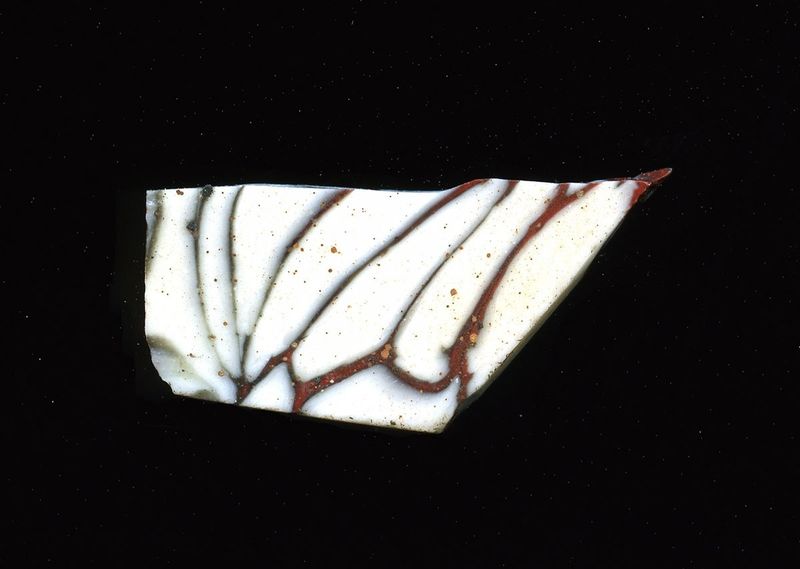
Titel: Mosaikglasfragment
Standort: Hamburg
Institution: Museum für Kunst und Gewerbe Hamburg
Schlagwörter: glas, antike, geschnitten, mosaik, wandschmuck, kaiserzeit, gepresst, bodenbeläge, frühe kaiserzeit, prinzipat, römische, mittlere, späte